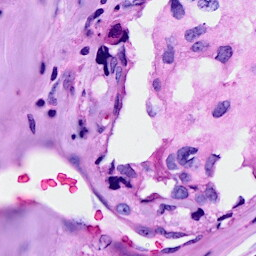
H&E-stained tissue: Breast